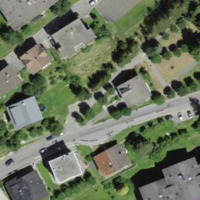
EUNIS habitat code: 55
Species observed at this site:
Fraxinus excelsior
Sorbus aucuparia
Iberis sempervirens
Heracleum sphondylium
Trifolium pratense
Primula veris
Centaurea scabiosa
Ajuga reptans
Knautia arvensis
Aquilegia vulgaris
Cardamine pratensis
Vulpes vulpes
Periparus ater
Acer pseudoplatanus
Bellis perennis
Taraxacum officinale
Vicia cracca
Fragaria vesca
Galanthus nivalis
Primula vulgaris